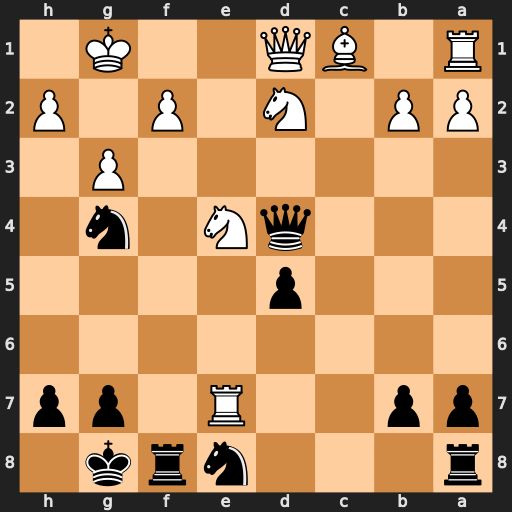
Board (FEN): r3nrk1/pp2R1pp/8/3p4/3qN1n1/6P1/PP1N1P1P/R1BQ2K1
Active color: b
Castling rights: -
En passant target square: -
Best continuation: Rxf2 Qxg4 Rf4+ Kg2 Rxg4